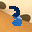
Label: 3